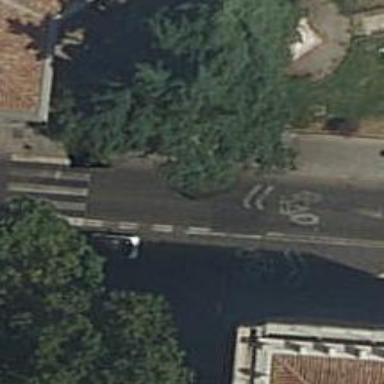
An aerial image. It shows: Residential road with asphalt surface. It includes shared cycle lane.